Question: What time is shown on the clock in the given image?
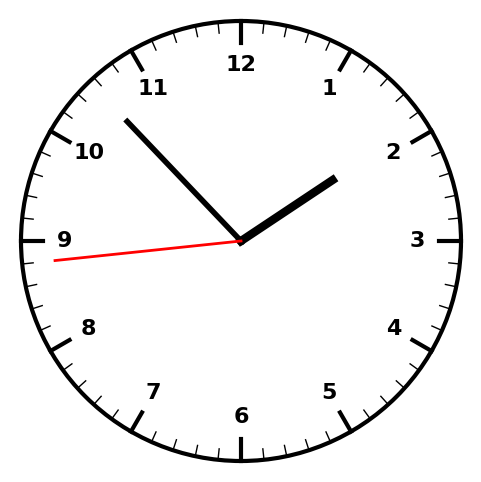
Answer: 01:52:44